Question: So I have a weird space issue in one of my divs, but only when viewing on Android webkit browser 533.1 (newest versions of webkit android browsers don't have the issue). The issue doesn't appear anywhere else, not on desktop, newer mobile devices or browsers. Etc. Only old android stock browser.
<URL>.
I figure it would be easier for you to go there and use firebug to look at the code, but if needed I can post some code here. There is just a ton of css (multiple media queries).
Here is the code for the div. The spacing occurs before the very first element in the div:
'''
<footer class="hideForDesktop" id="ont_foot">
<div id="footer_div">
<p id="number"><PHONE> </p>
<p> 1155 S. Wanamaker Ave, Ontario, CA 91761</p>
<div id="bottom-mob-nav">
<!-- navigation module -->
<nav id="ontario_nav2">
<ul>
<li class="here"><a title="Scandia Home" href="/ontario/index.php">Home</a></li>
<li><a title="Scandia Rates &amp; Hours" href="/ontario/rates_hours.php">Rates &amp; Hours</a></li>
<li><a title="Get Directions to Scandia" href="/ontario/directions.php">Directions</a></li>
<li><a title="Rides, Games, &amp; Fun" href="/ontario/attractions.php">Attractions</a></li>
<li><a title="Throw Your Party at Scandia!" href="/ontario/parties.php">Parties</a></li>
<li class="show"><a title="Bring your group party to Scandia" href="/ontario/group_events.php">Group Events</a></li>
<li><a title="Educational tours at Scandia!" href="/ontario/education.php">Education</a></li>
</ul>
</nav>
</div>
<div id="end">
<p class="boring">&copy; 2014 Scandia Family Fun Center</p>
<p class="boring">Prices, terms and conditions subject to change without notice. Some rides may be closed during inclement weather.</p>
<div id="otherLocs">
<ul>
<li class="grey"><a href="http://www.scandiafun.com/ontario">Ontario</a></li>
<li><a href="http://www.scandiafun.com/sacramento">Sacramento</a></li>
<li><a href="http://www.scandiafun.com/victorville">Victorville</a></li>
</ul>
</div>
<div id="other"><a href="#other">Other locations</a></div>
</div>
</div>
</footer>
'''
I've tried setting the div#footer_div height to both auto and initial with no luck.
Screenshot:

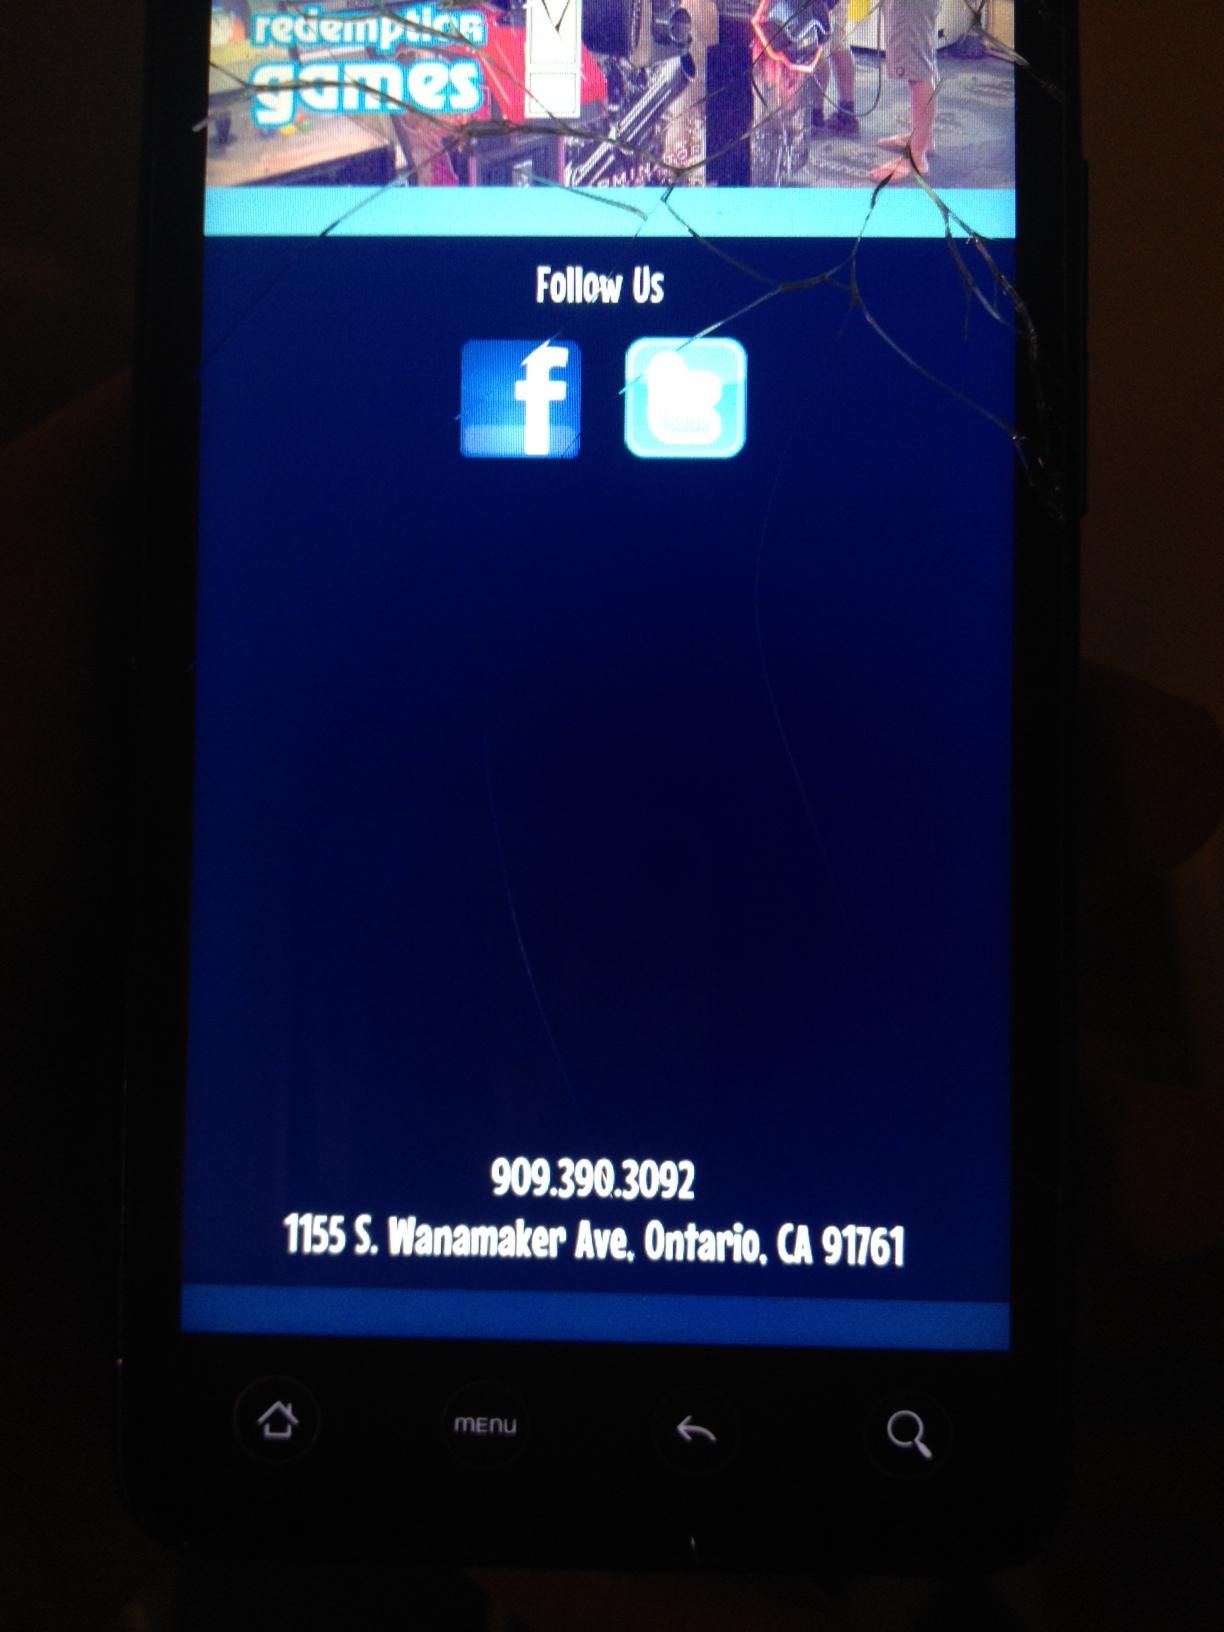
Answer: So I found a fix, not sure if it's the best way, but it works. I validated a bunch of problems in the HTML, but that didn't get rid of it. I put borders around all the divs and found the div that was causing the gap. I then deleted all the content from the div and found that it still had height (equal to the size of the gap. So in the CSS I set the div height to 0. This got rid of the gap, then I just had to restyle a couple of things in my CSS to make everything look the way it was and it worked.
If you look at my original post, the div that was causing the problem was 'footer#ont_foot'.